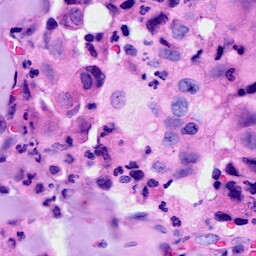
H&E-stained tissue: Breast